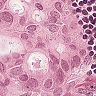
Metastatic tissue present: yes